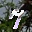
Label: 7